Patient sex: M
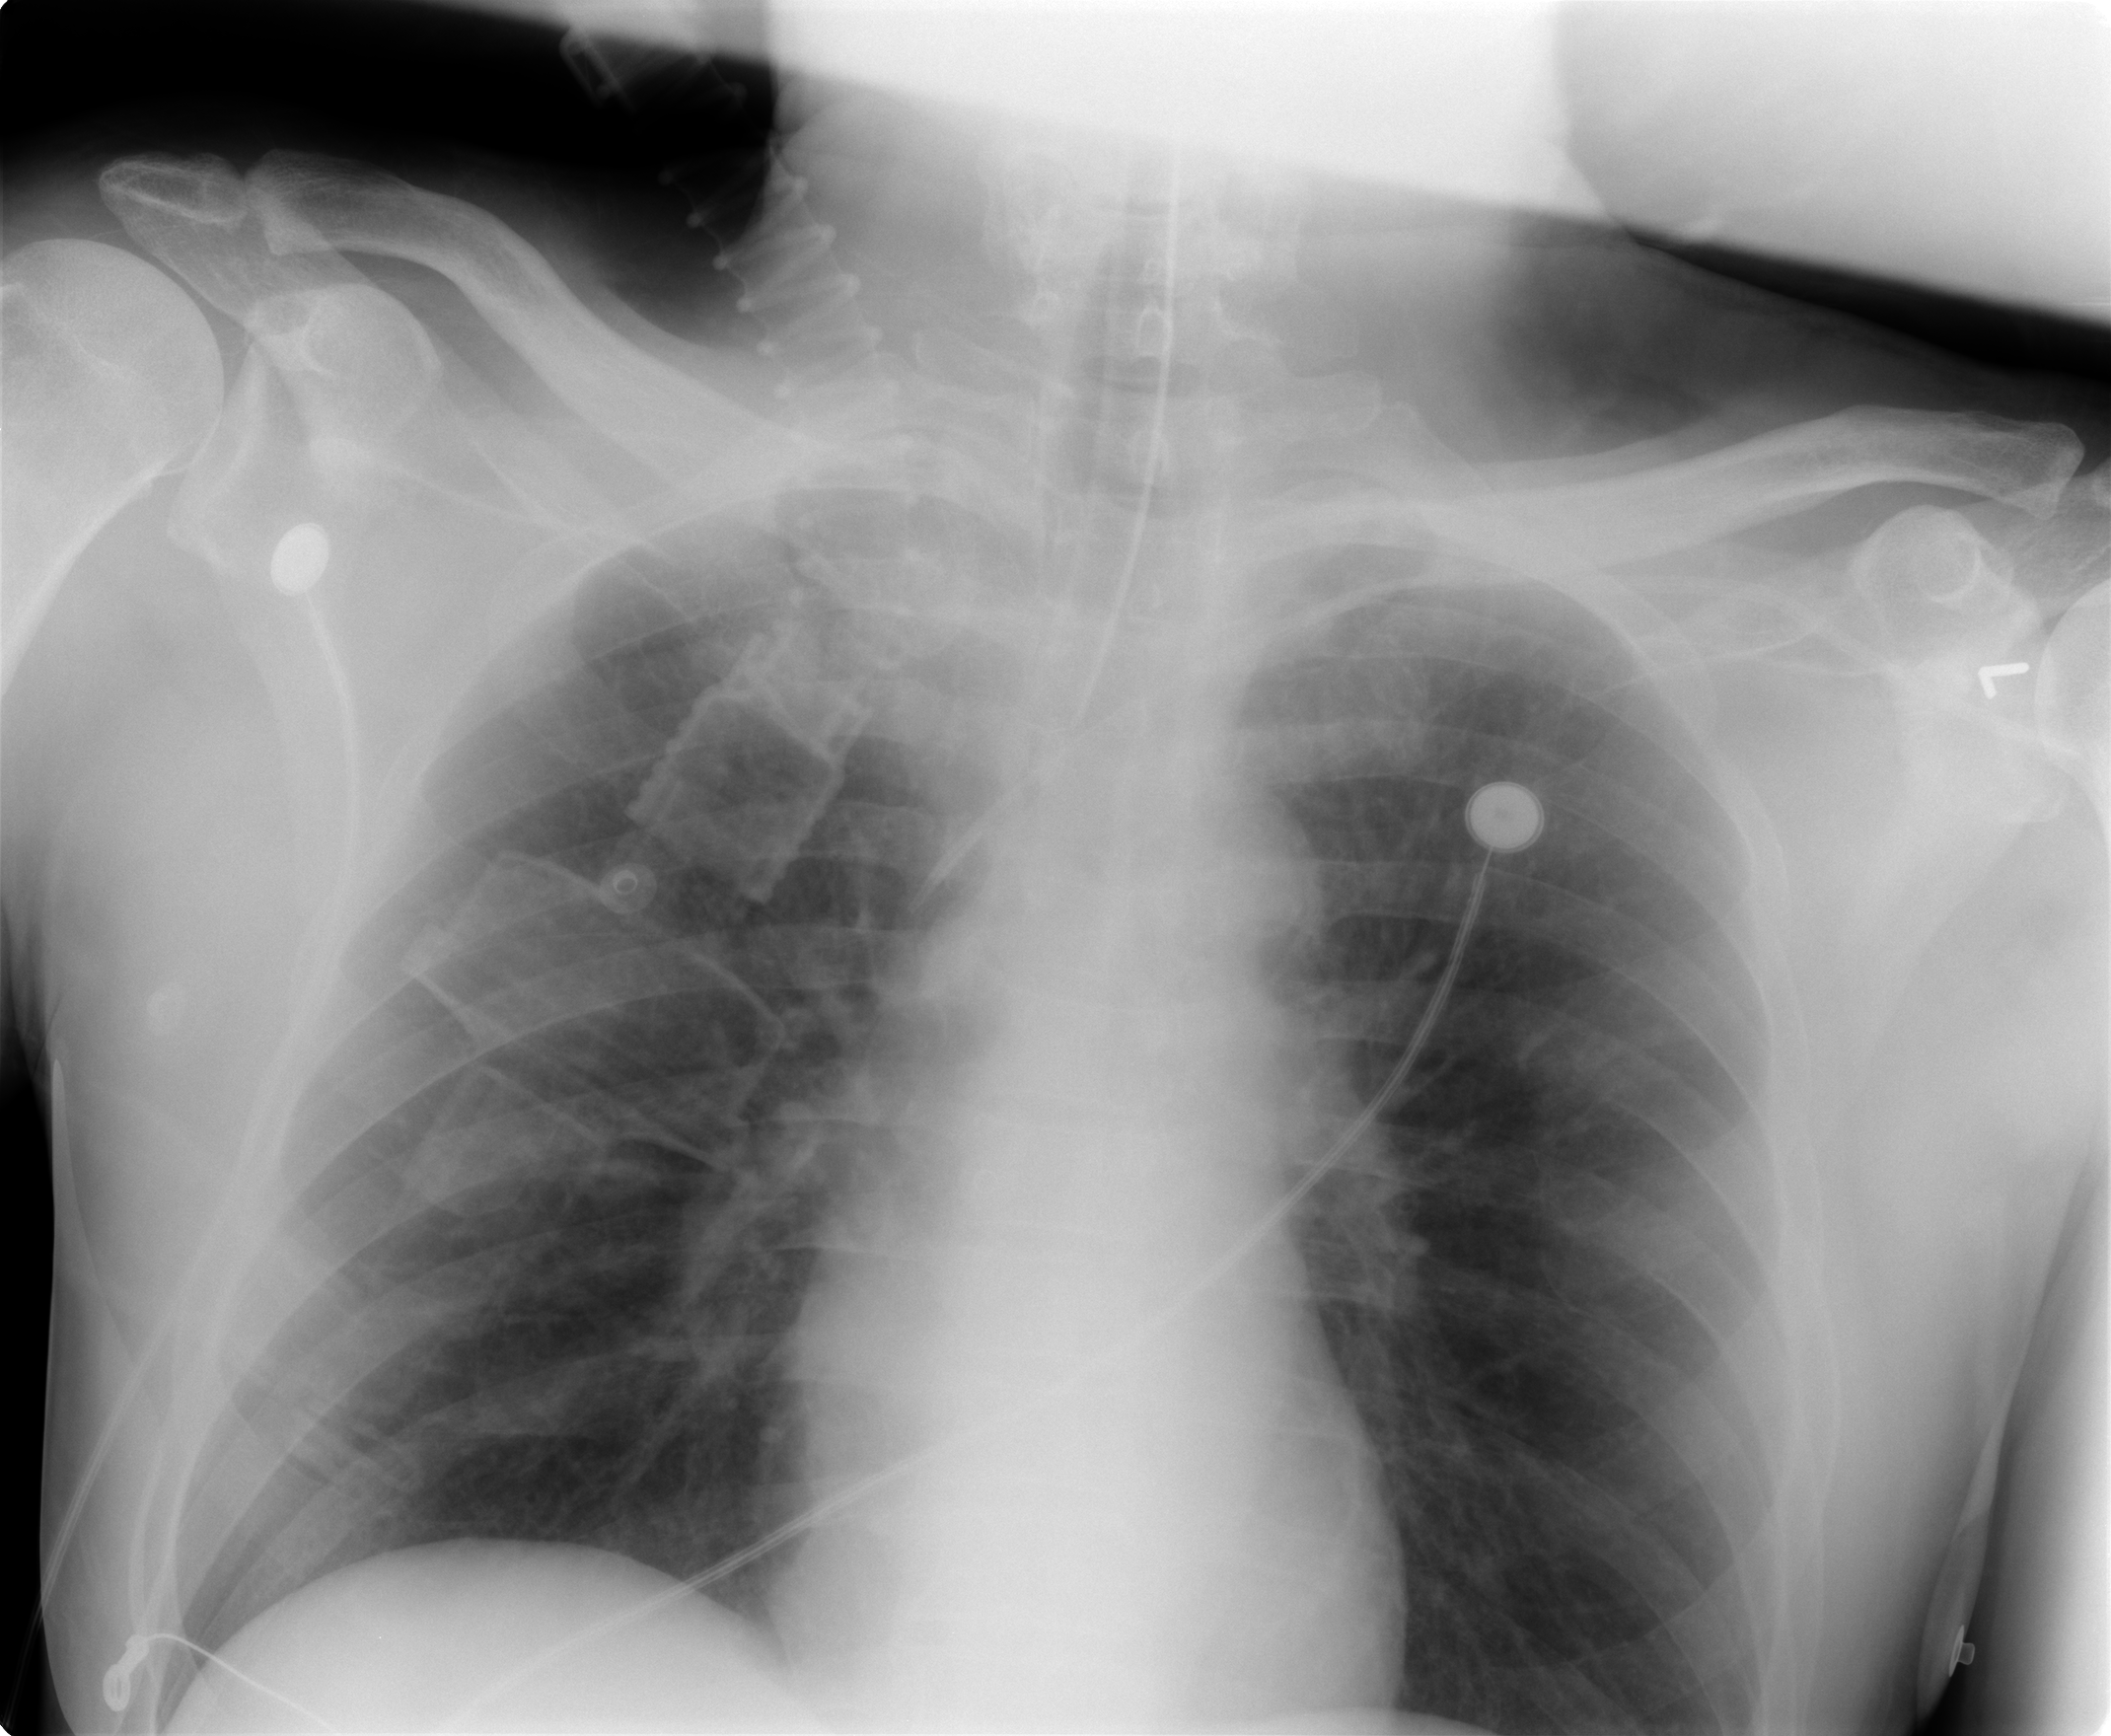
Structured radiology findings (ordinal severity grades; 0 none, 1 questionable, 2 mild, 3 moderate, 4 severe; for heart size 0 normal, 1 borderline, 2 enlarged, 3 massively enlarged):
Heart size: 0
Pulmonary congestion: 1
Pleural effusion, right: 0
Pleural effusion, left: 0
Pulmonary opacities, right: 0
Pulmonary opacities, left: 0
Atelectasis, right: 0
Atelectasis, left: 0